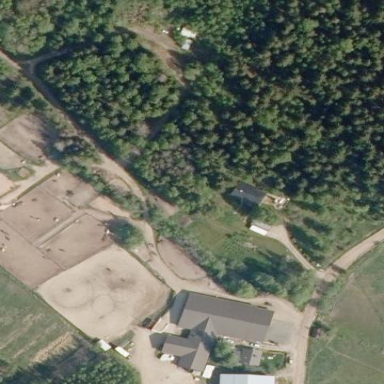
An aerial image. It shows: Fence around area designated for animal keeping.